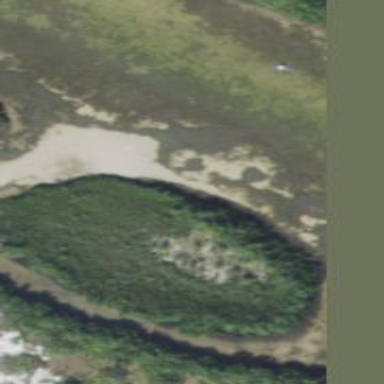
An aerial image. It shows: Tidal wetland with mangrove vegetation.